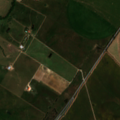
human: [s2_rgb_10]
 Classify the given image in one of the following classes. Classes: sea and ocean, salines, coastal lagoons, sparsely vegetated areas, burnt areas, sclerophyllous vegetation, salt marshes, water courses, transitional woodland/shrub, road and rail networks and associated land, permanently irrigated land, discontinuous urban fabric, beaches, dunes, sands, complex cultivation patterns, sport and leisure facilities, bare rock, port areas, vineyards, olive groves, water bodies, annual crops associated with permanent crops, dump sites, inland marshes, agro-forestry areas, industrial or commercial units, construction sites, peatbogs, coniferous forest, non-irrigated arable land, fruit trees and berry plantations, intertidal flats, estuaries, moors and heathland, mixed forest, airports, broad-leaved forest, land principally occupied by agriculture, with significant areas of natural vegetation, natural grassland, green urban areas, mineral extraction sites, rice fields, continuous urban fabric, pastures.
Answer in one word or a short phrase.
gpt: continuous urban fabric